Interaction volume radius: 5 \u00c5
Interaction volume height: 20 \u00c5
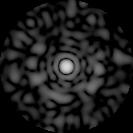
Disorder parameter: 0.8701